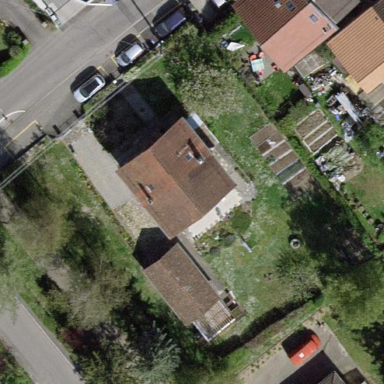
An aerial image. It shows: Garden enclosed by fence.